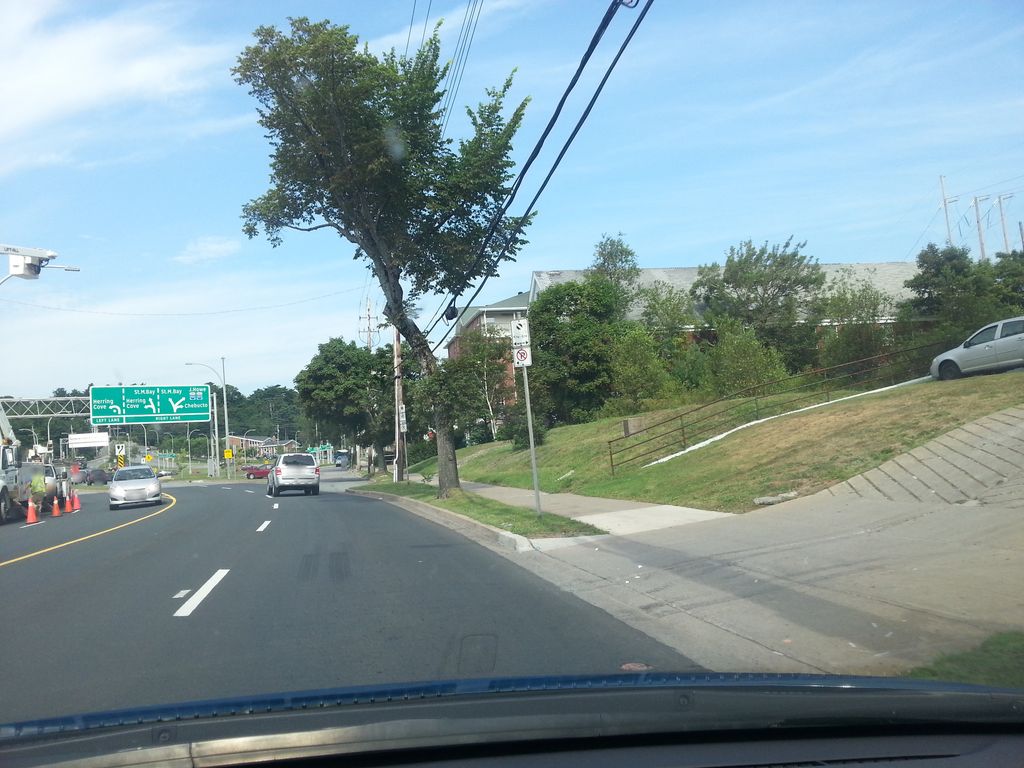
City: halifax